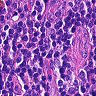
Metastatic tissue present: no